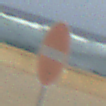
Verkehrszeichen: VerbotDerEinfahrt
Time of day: MorningAfternoon
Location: Outdoor (Suburban)
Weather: PartlyCloudy
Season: NotSpecified
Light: Natural